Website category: book
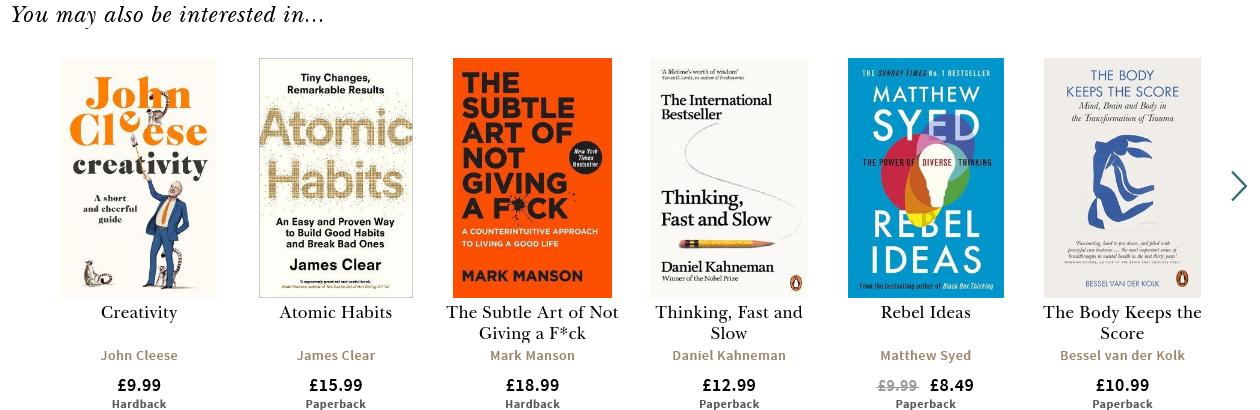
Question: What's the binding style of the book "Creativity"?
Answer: Hardback

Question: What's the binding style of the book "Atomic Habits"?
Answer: Paperback

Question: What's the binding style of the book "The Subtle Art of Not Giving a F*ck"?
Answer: Hardback

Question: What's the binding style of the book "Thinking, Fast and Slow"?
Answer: Paperback

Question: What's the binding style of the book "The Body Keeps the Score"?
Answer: Paperback

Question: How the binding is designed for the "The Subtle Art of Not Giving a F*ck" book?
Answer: Hardback

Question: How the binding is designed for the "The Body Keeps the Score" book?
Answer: Paperback

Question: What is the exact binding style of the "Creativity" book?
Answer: Hardback

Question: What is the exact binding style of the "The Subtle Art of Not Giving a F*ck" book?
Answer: Hardback

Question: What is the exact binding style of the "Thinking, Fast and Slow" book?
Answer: Paperback

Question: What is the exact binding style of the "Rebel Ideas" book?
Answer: Paperback

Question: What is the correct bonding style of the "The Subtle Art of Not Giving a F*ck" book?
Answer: Hardback

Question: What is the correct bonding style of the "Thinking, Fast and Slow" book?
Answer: Paperback

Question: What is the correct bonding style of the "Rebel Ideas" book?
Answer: Paperback

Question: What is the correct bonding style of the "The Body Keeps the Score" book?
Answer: Paperback

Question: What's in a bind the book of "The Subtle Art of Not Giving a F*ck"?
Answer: Hardback

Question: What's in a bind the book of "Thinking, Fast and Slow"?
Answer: Paperback

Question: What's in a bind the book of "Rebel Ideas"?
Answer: Paperback

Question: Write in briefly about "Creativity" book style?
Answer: Hardback

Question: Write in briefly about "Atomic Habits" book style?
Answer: Paperback

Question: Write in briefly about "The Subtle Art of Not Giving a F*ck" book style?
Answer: Hardback

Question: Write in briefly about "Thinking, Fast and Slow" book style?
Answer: Paperback

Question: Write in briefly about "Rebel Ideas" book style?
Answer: Paperback

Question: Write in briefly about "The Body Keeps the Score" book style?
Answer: Paperback

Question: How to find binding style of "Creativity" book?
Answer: Hardback

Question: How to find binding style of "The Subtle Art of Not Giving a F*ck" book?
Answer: Hardback

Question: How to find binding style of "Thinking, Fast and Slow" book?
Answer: Paperback

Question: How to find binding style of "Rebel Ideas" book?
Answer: Paperback

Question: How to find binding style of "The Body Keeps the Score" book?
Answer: Paperback